Question: I was debugging my app for memory leaks with the Google Chrome Dev Tools: Heap Snapshots and noticed something strange.
I made an AJAX request to fetch a large blog of JSON and apparently the raw Response Text is sticking around in memory, causing a memory leak in my app.
It seemed unlikely to me that there's a huge memory leak in $.ajax, but I was hoping for an explanation of why this is the case... if I do the same experiment in vanilla JS the leak isn't shown.
- <URL>-
- <URL>-
Screenshot: the entire HTTP Response of the XHR request stuck around in memory. "Snapshot 1" is before the button is pressed. "Snapshot 2" is after. Notice the screenshot below and it's the Comparison of the before/after of the Heap.
The same behavior wasn't reproduced in the pure-JS version.

(Of course the HTMLDivElement will still remain in the heap since it's in the DOM, but it seems unnecessary that the full JSON object remains in the heap)
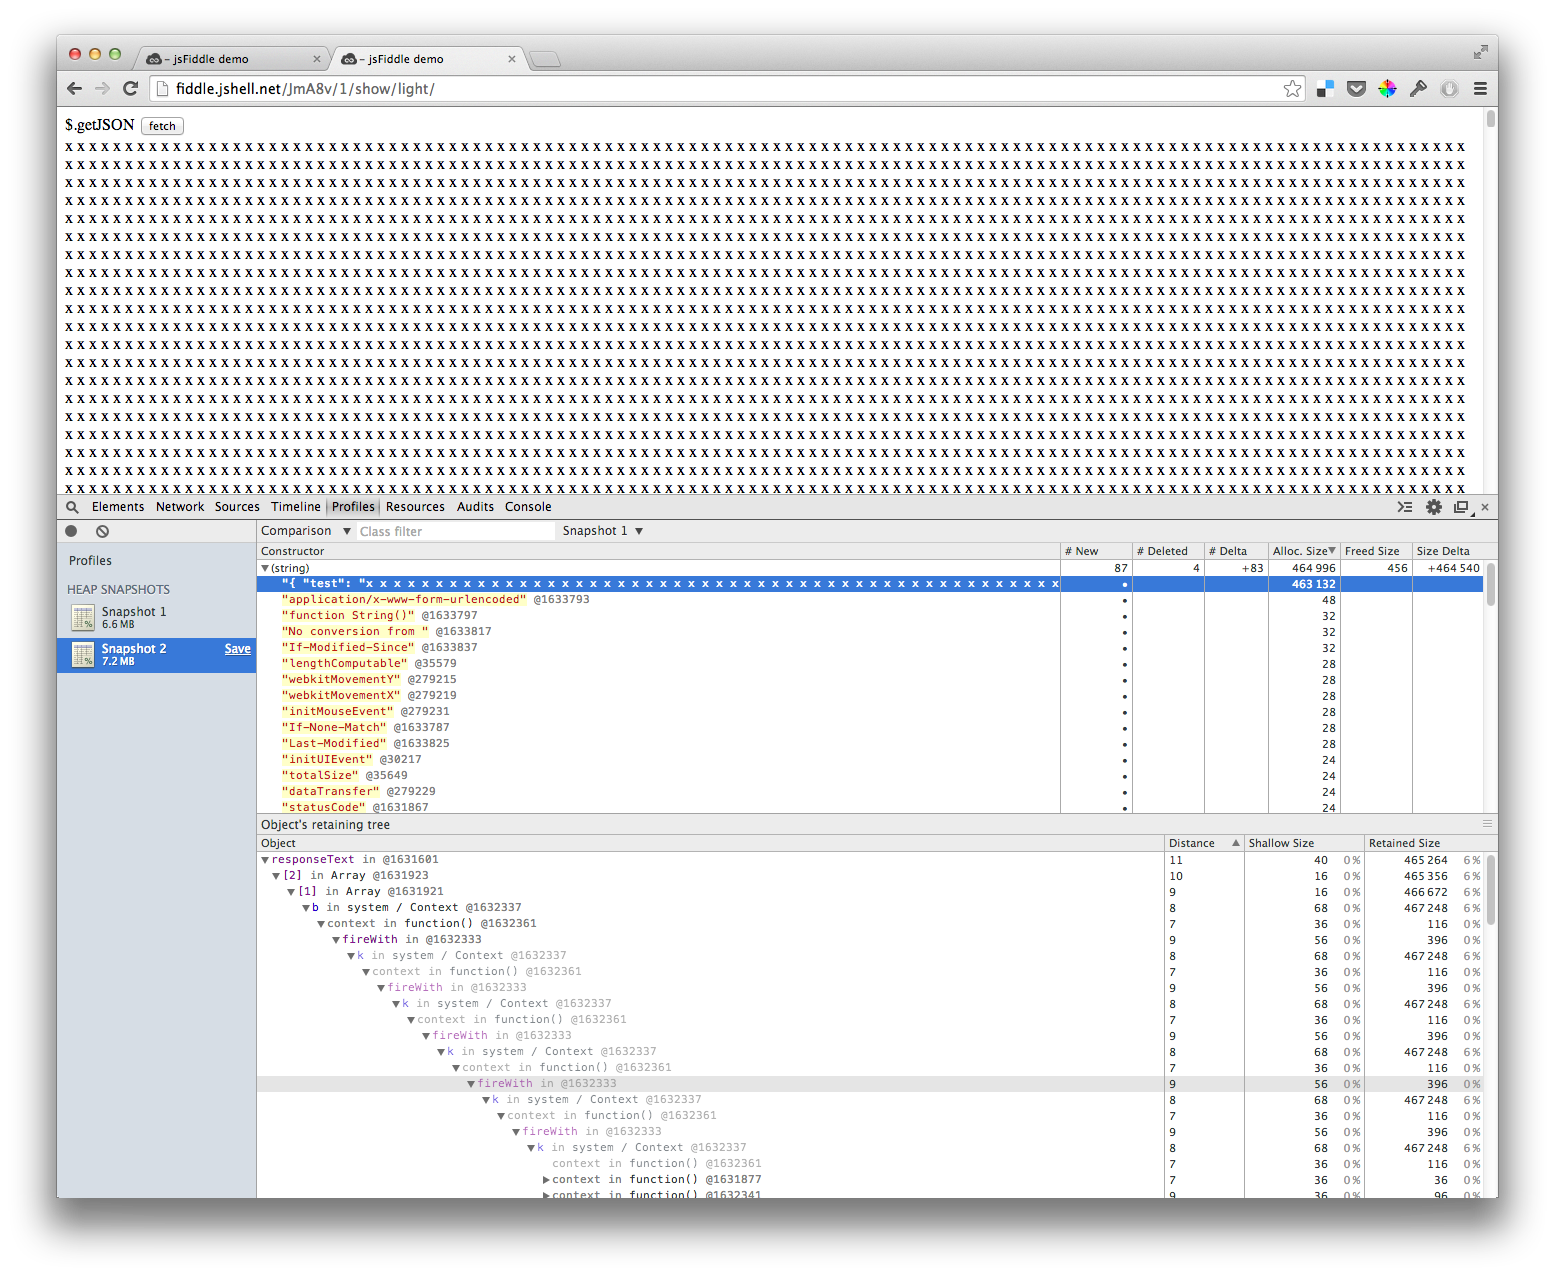
Answer: This <URL> demonstrates that actually there is no memory leak. jQuery fetches the new version of the string and v8 releases the old one. The reason of that behavior is the fact that V8 engine uses many different tricks for optimization and may keep a reference to an object inside its internal structures and generated code.
The blue bars in the video are the moments in time when profiler found new objects/strings in the v8 heap. The bars become grey when v8 collects these objects as a garbage.